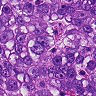
Metastatic tissue present: yes